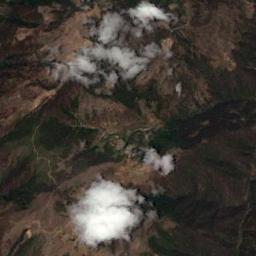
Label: cloud